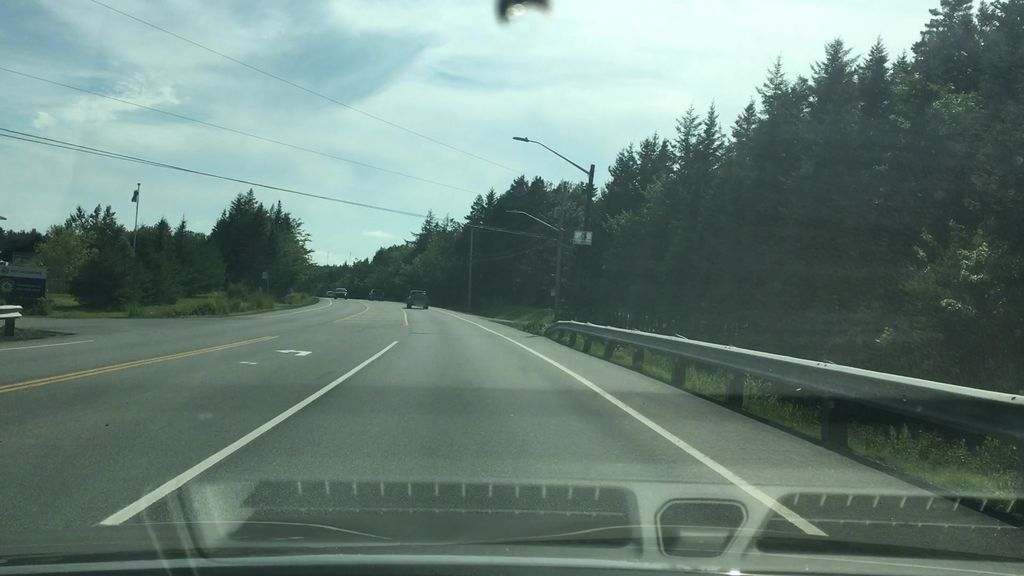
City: halifax